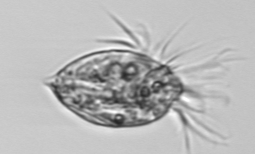
Label: Strombidium_morphotype1